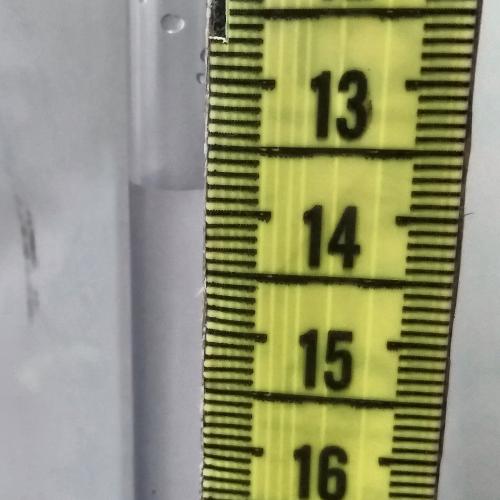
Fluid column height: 3.8 cm